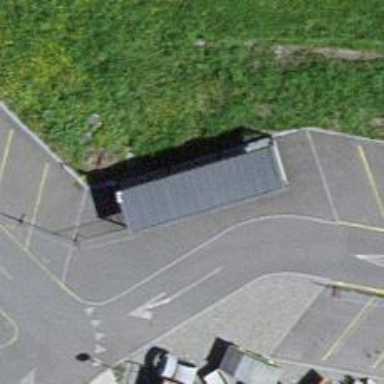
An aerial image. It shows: Bicycle parking facility.